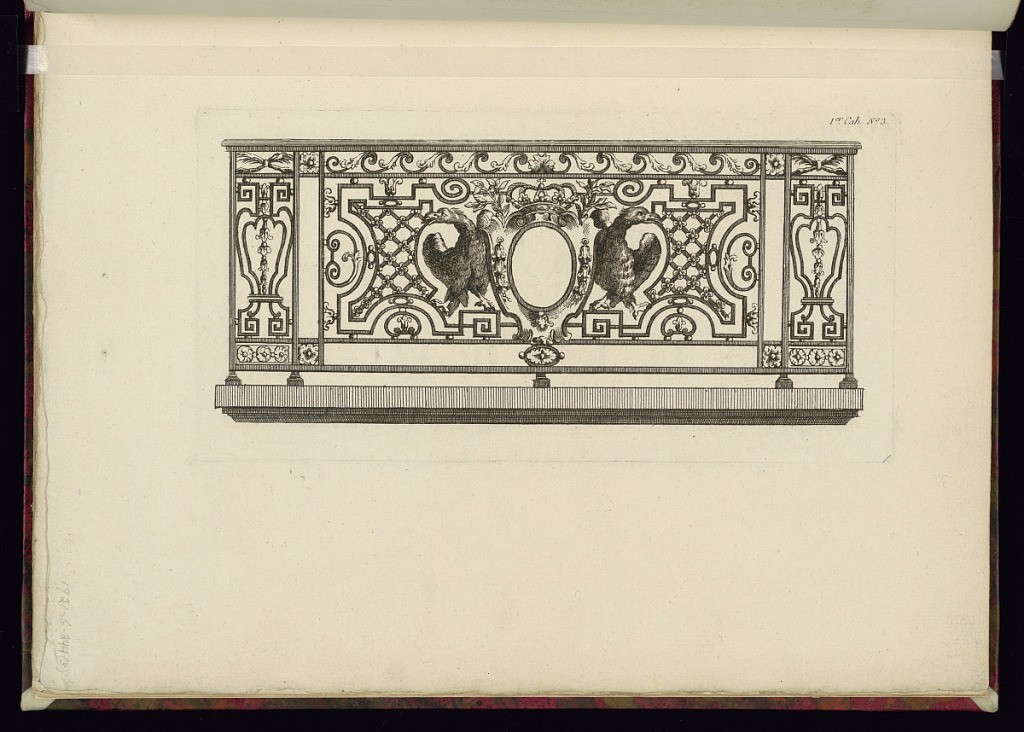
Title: Design for an Iron Balcony
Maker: Gabriel Bonthomme, France, active ca. 1775
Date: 1777
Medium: Etching and engraving on paper
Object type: Print
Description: Design for an iron balcony with decorative motifs including a crowned central oval flanked by eagles. The plate is numbered but not signed.